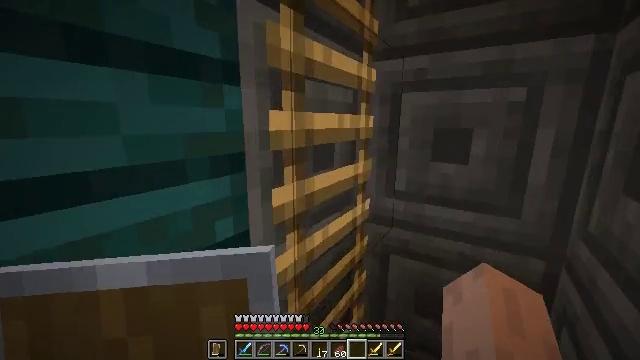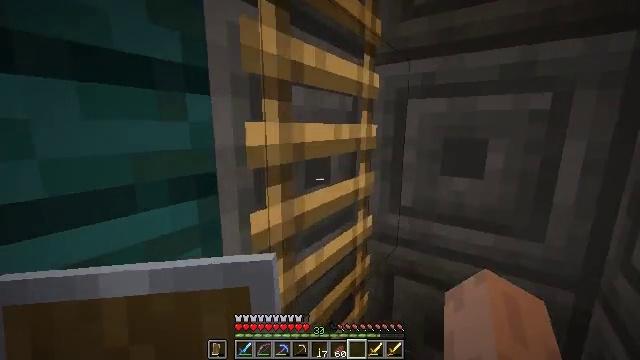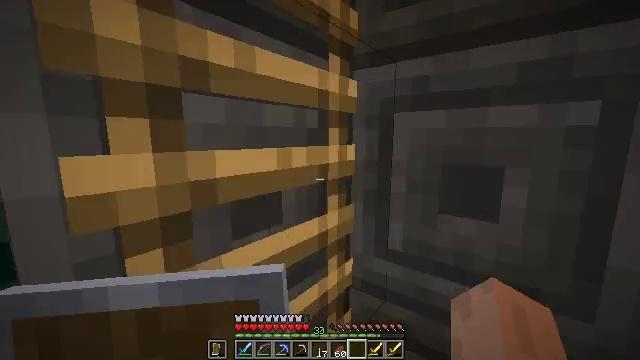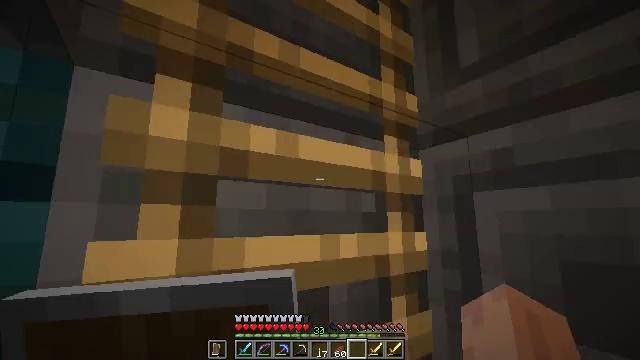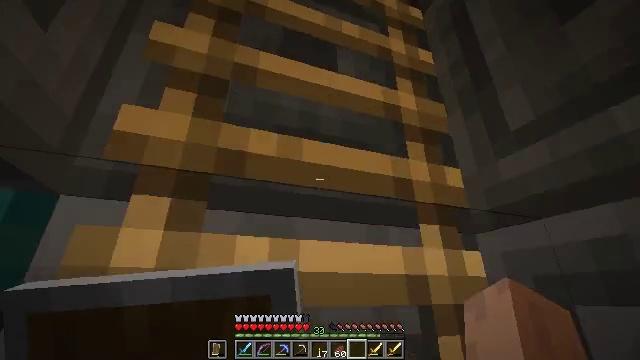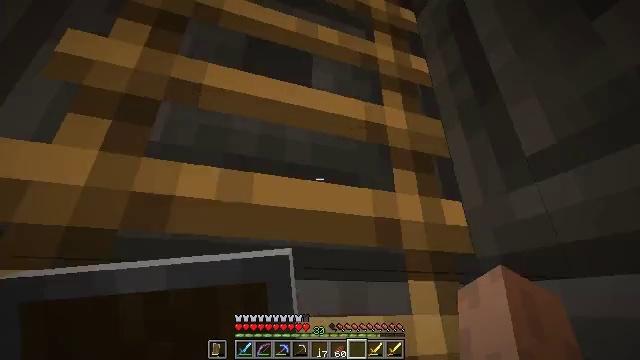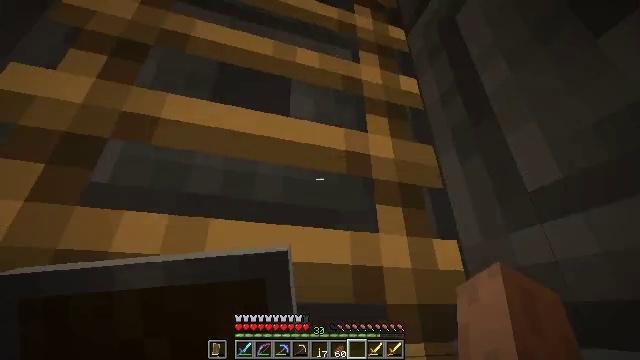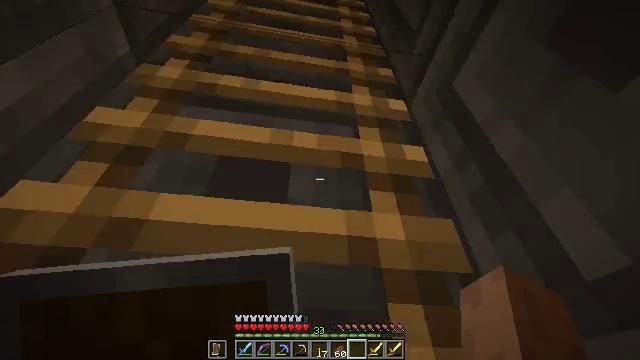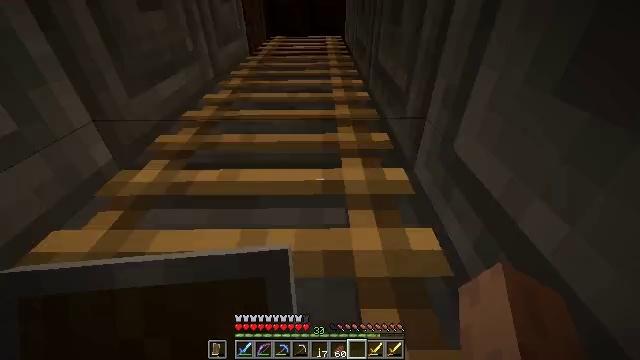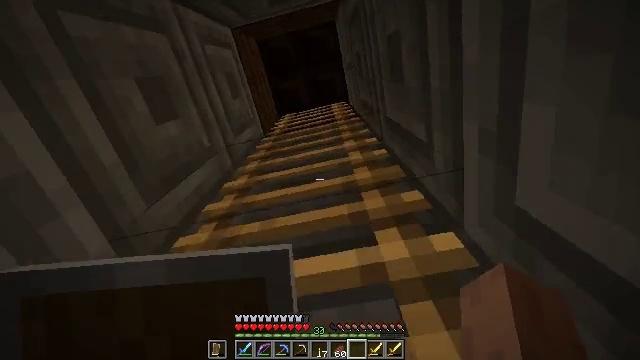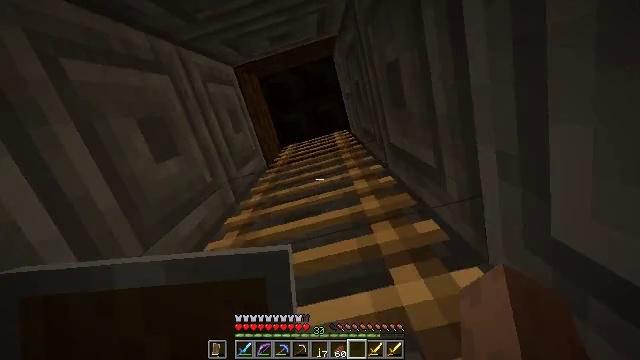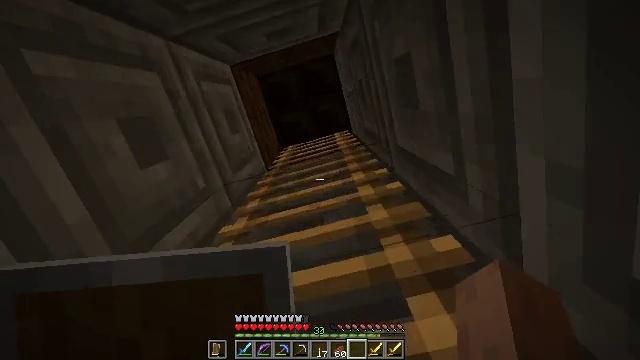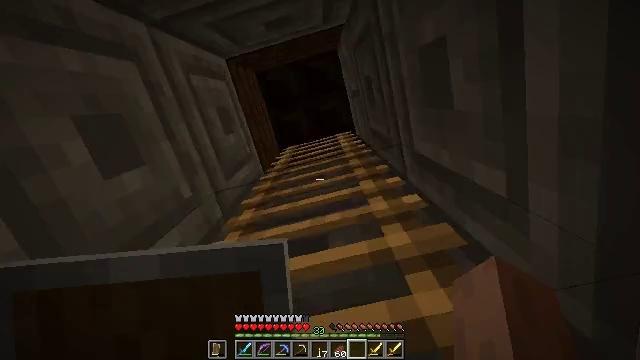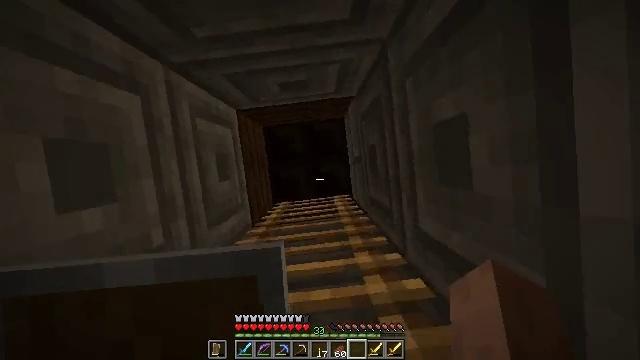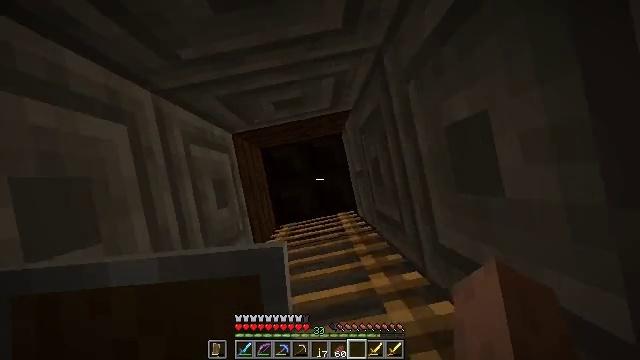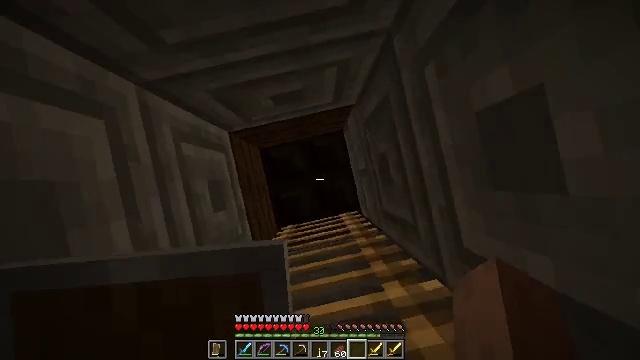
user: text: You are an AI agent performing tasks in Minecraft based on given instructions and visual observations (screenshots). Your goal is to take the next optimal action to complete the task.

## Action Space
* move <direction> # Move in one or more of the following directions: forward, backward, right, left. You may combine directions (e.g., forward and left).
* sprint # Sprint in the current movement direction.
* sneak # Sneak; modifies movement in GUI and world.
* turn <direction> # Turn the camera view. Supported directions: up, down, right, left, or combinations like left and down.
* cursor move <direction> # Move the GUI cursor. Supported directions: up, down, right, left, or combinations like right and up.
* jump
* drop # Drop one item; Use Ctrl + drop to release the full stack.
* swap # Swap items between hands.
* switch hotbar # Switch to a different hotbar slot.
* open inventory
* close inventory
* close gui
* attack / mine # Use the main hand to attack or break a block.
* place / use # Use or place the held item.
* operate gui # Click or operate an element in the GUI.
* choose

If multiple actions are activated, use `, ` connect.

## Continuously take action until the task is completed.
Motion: motion action
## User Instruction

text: craft item air
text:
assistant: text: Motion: move forward and move right, turn left and up
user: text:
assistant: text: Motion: move forward and move right, turn left and up
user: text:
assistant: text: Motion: move forward and move right, turn left and up
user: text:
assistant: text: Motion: move forward and move right, turn left and up, jump
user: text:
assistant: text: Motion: move forward, turn left and up, jump
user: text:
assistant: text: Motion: move forward and move right, turn left and up, jump
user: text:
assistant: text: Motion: move forward and move right, turn left and up, jump
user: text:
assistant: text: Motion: move forward, turn left and up, jump
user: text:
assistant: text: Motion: move forward, turn left and up, jump
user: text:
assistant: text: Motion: move forward, turn left and up, jump
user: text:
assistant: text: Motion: move forward, jump
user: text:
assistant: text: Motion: move forward, jump
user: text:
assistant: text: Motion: move forward, turn right and up, jump
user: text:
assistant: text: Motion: move forward, turn left and up, jump
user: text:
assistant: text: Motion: move forward, turn left and up, jump
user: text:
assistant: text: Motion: move forward, jump
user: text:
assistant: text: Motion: move forward, use / place, jump
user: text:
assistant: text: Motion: move forward, use / place, jump
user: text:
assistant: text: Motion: move forward, jump
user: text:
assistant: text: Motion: move forward and move right, jump
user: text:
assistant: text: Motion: move forward and move right, turn down, jump
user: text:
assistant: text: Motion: move forward and move right, jump
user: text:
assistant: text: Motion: move forward, turn left, jump
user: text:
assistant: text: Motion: move forward, jump
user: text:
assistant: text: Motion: move forward, jump
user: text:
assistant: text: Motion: move forward, jump
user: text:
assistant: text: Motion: move forward, turn down, jump
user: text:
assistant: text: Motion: move forward, turn down, jump
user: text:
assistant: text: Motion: move forward, turn down, jump
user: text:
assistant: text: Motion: move forward, jump